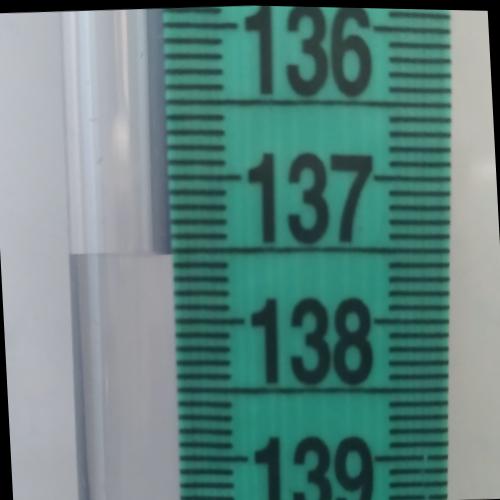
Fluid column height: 137.5 cm